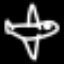
Label: airplane